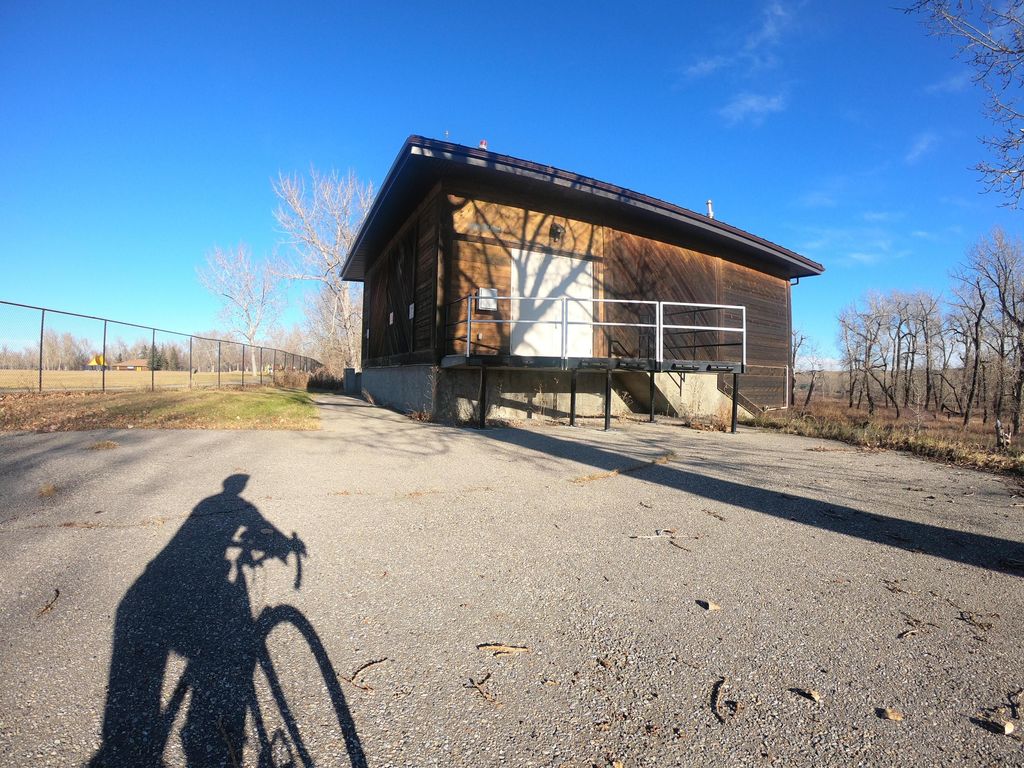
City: calgary